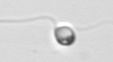
Label: flagellate